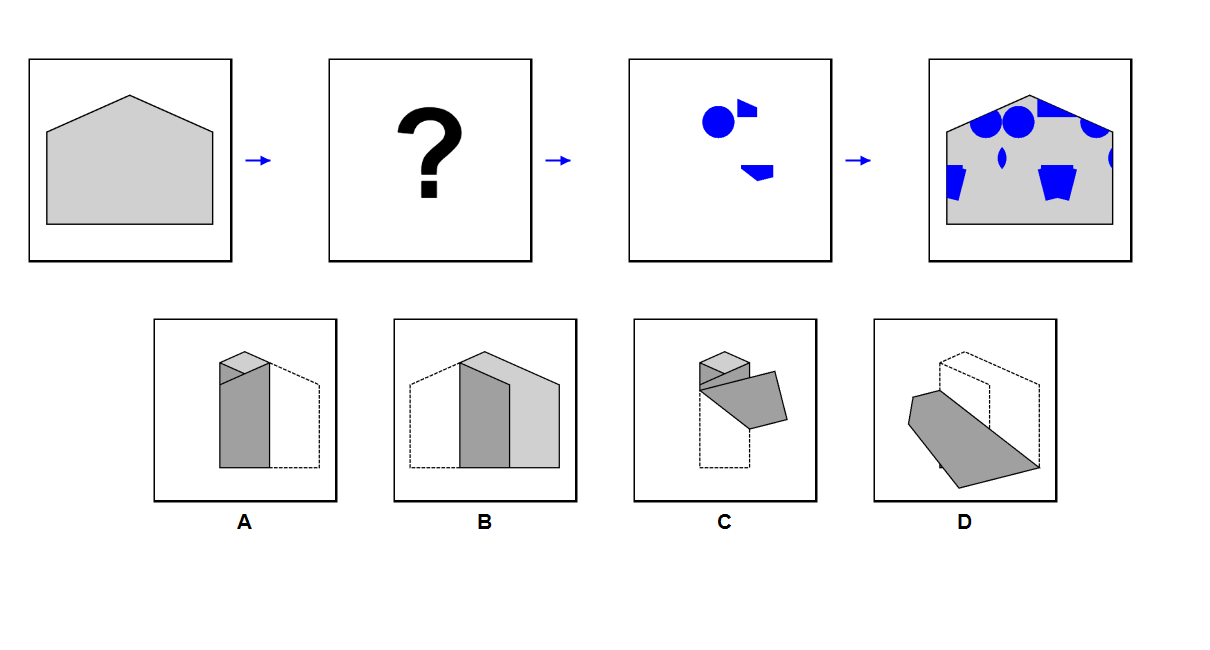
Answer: D